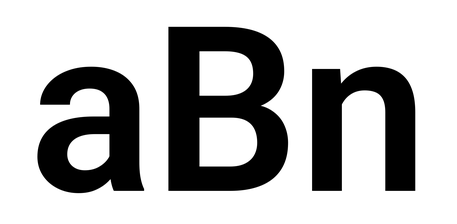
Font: Roboto_SemiBold